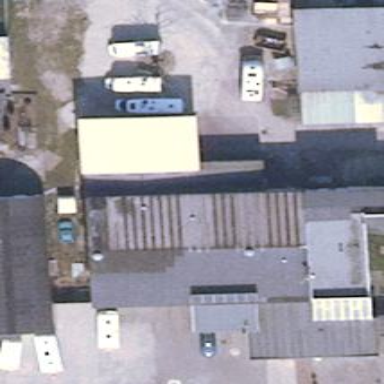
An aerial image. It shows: Commercial building housing car repair shop.